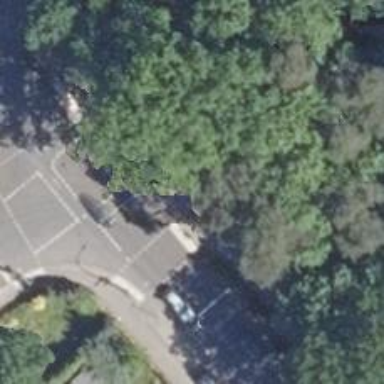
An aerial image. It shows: Asphalt footway with marked crossing equipped with traffic signals.